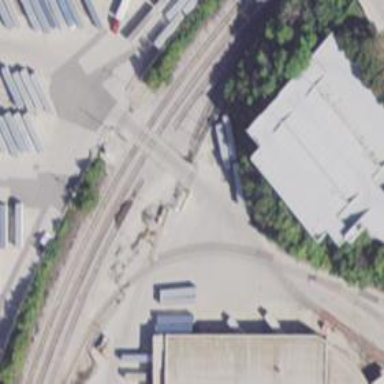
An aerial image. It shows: Level crossing along the railway.